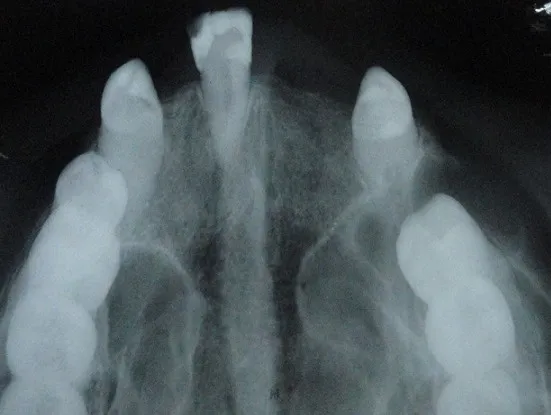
Maxillary true occlusal radiograph showing expansion of buccal cortical plate in region of 23, 24, 25 and 26.
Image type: radiology (x_ray)